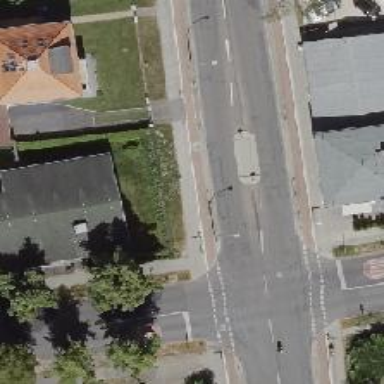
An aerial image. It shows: Uncontrolled road crossing with pedestrian island.